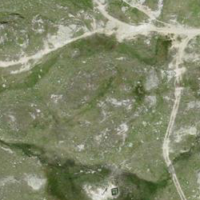
EUNIS habitat code: 31
Species observed at this site:
Montifringilla nivalis